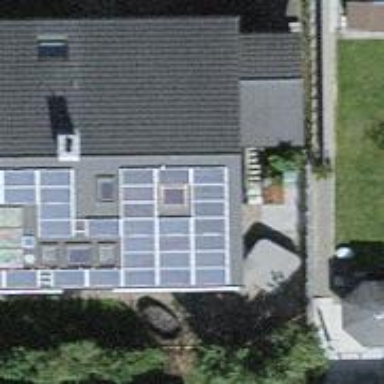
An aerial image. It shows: Solar power generator using photovoltaic method with solar photovoltaic panel types.